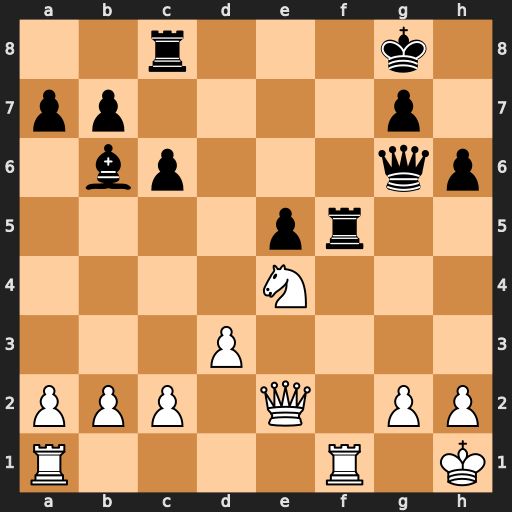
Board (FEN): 2r3k1/pp4p1/1bp3qp/4pr2/4N3/3P4/PPP1Q1PP/R4R1K
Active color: w
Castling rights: -
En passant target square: -
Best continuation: Rxf5 Qxf5 Nd6 Qe6 Nxc8